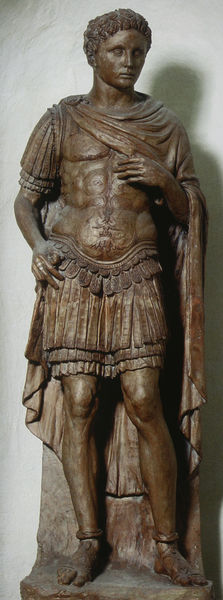
Titel: Hl. Canzian (?)
Künstler: Andrea Riccio
Standort: Padua
Institution: San Canziano
Schlagwörter: hand, kampf, kopf, kämpfer, mann, nackt, schatten, umhang, braun, brust, finger, frisur, geste, haar, holz, kleid, marmor, mund, nase, stirn, blick, gürtel, rot, tuch, rock, jung, wand, arme, augen, falten, gesicht, sehen, sockel, stehen, stein, ärmel, hals, hände, porträt, figur, gewand, haare, mantel, redner, stehend, brosche, kinn, locken, renaissance, skulptur, statue, beine, fesseln, füße, wangen, kaiser, muskeln, metall, sandalen, bauch, bronze, faltenwurf, kontrapost, plastik, junge, knie, knöchel, zehen, gehrock, stola, foto, fotografie, barfuss, schild, panzer, antike, fuss, ringe, militär, uniform, soldat, stand, herrscher, armee, rüstung, rom, römer, brustpanzer, jüngling, sklave, schultertuch, antik, muskel, toga, krieger, griechenland, reif, antikisierend, heiliger, feldherr, patrizier, spielbein, standbein, david, cape, guss, legionär, tunika, römisch, standbild, bronzeguss, sehne, gehauen, augustus, caesar, gladiator, senator, sehnen, tunica, alexander, umhanf, fotograife, gelockt, claudius, legion, vor christus, sixpack, käpfer, beinfrei, cingulum, freistatue, fußfessel, fußreif, statir, kämpf, athlethisch